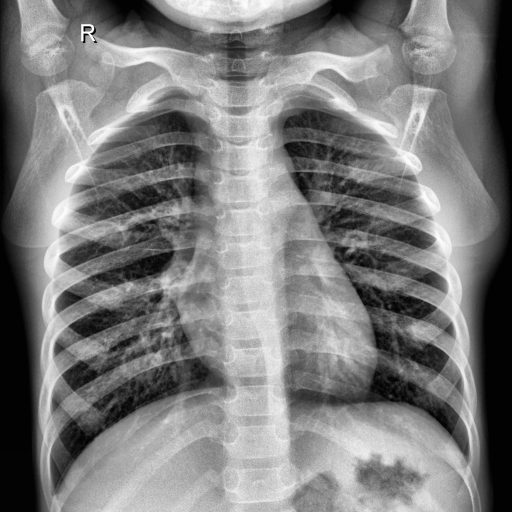
Finding: NORMAL